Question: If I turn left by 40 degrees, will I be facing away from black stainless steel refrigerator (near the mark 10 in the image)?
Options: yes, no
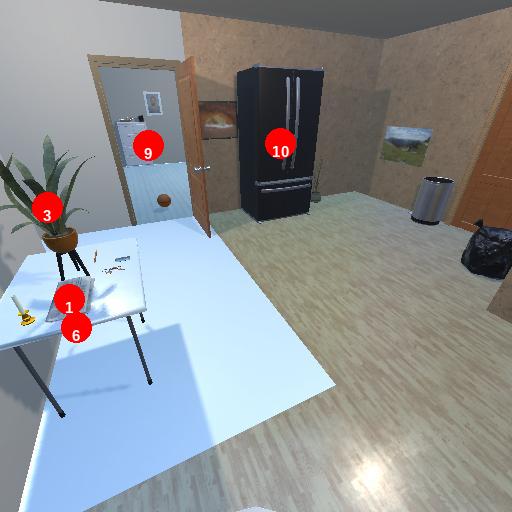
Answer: yes